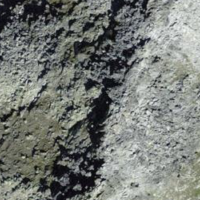
EUNIS habitat code: 48
Species observed at this site:
Buteo buteo
Phoenicurus phoenicurus
Passer domesticus
Nucifraga caryocatactes
Pyrrhocorax graculus
Prunella collaris
Ptyonoprogne rupestris
Corvus corax
Motacilla alba
Carduelis carduelis